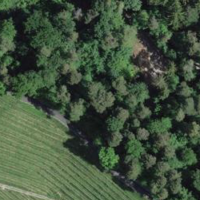
EUNIS habitat code: 41
Species observed at this site:
Rubus caesius